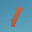
Label: 1